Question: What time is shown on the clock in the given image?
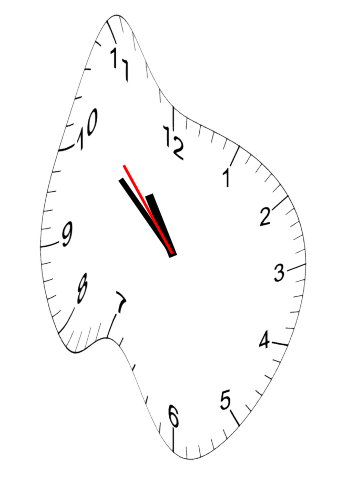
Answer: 10:51:53